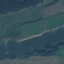
Land use / land cover class: River